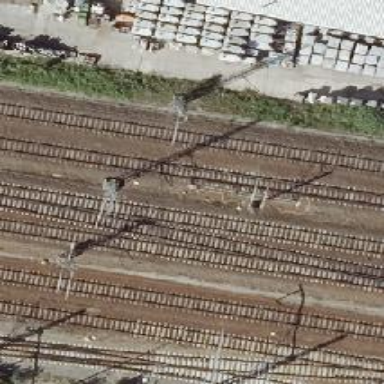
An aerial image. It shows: Railway switch with the turnout side on the left.